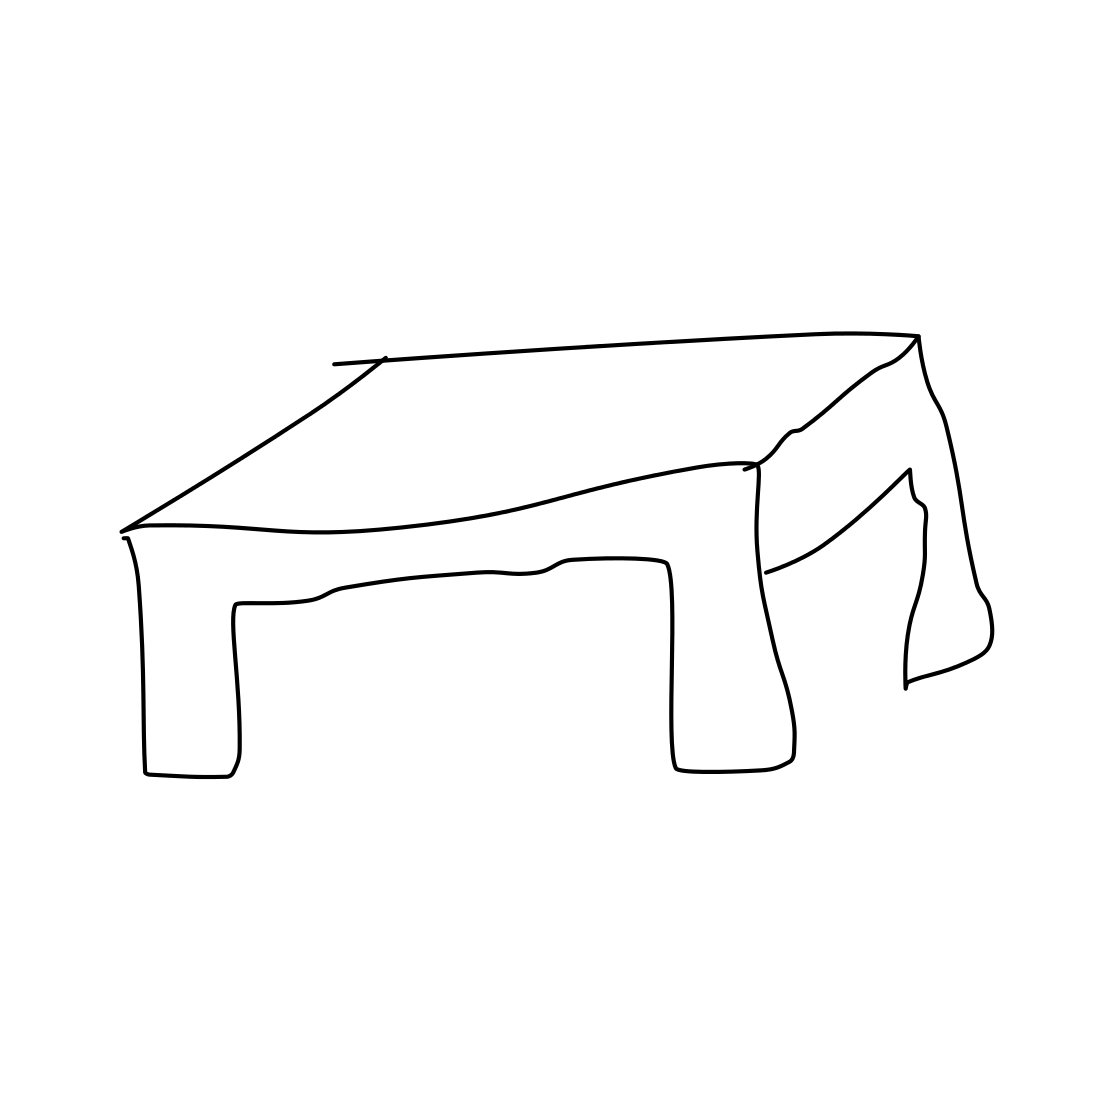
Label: bench